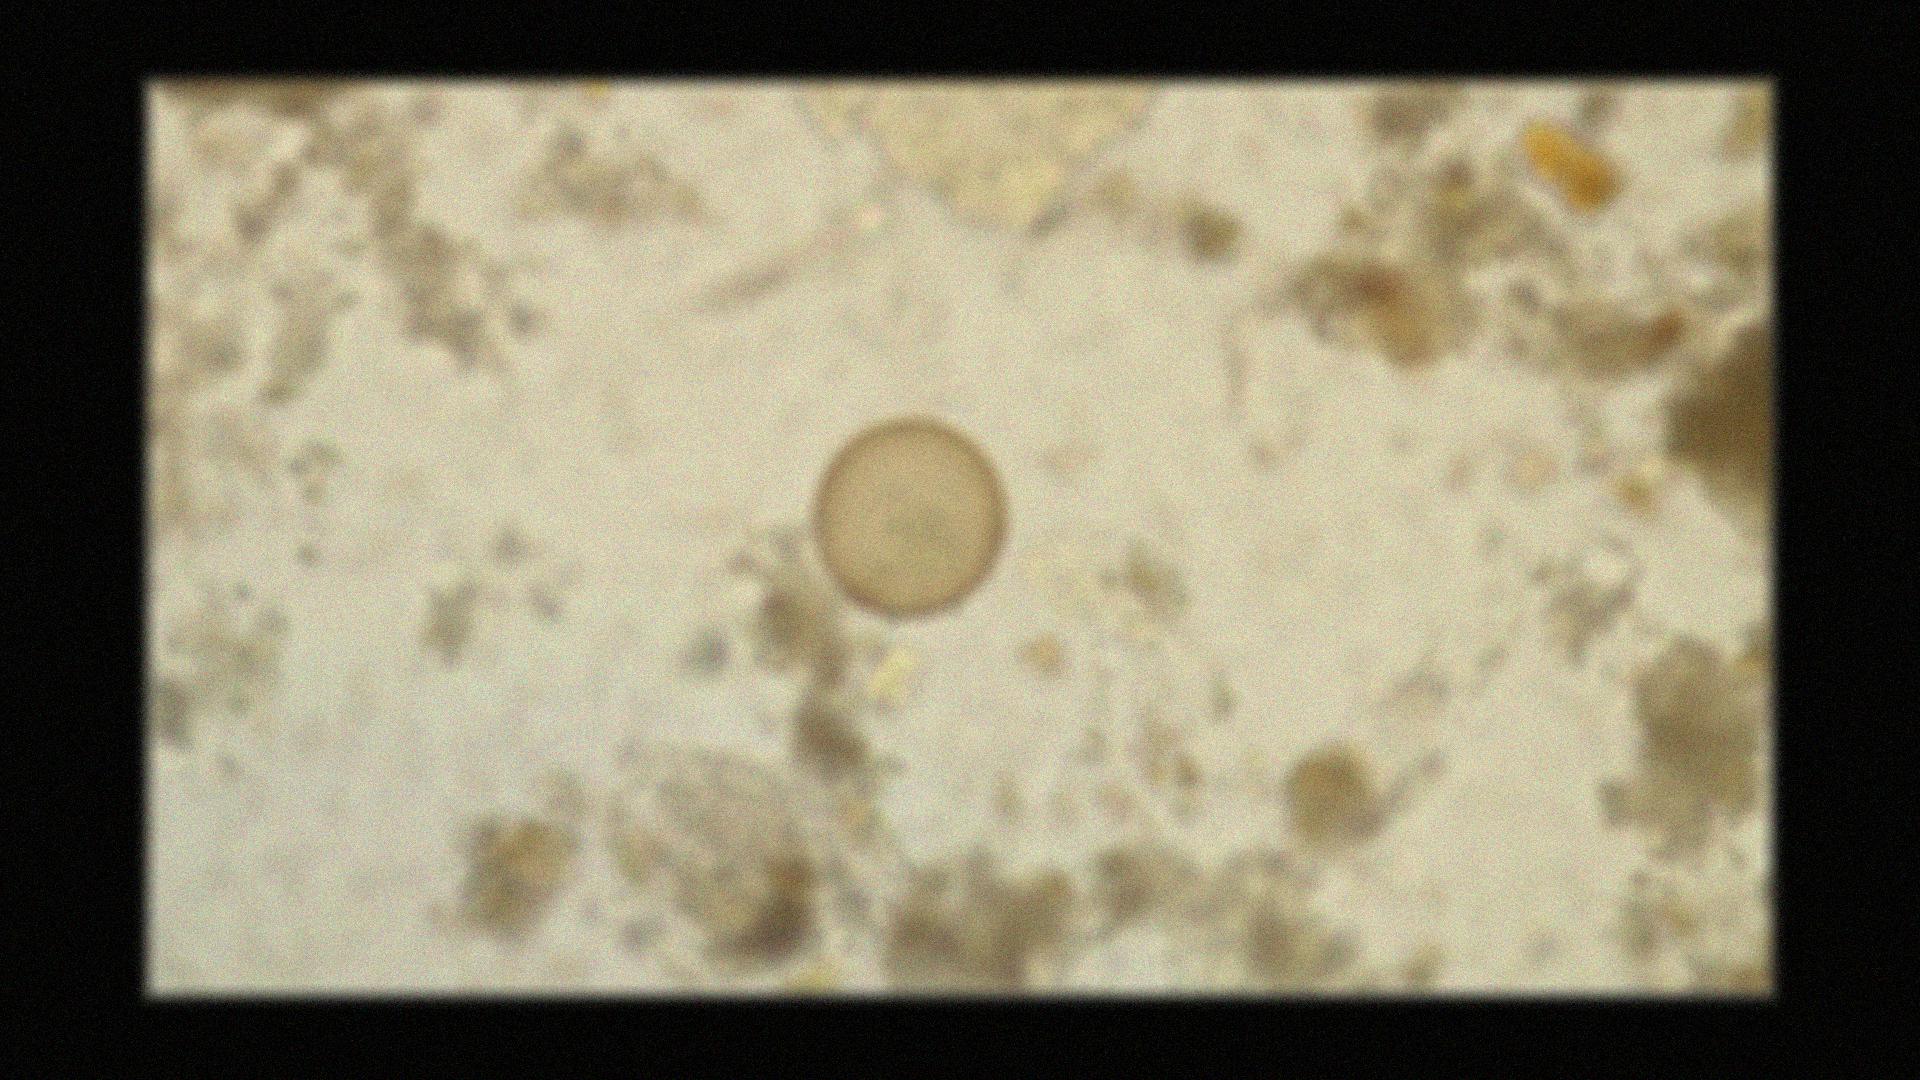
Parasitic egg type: Hymenolepis diminuta